Aerial crown-view tile of a tropical tree (Barro Colorado Island, Panama), acquired 20250512:
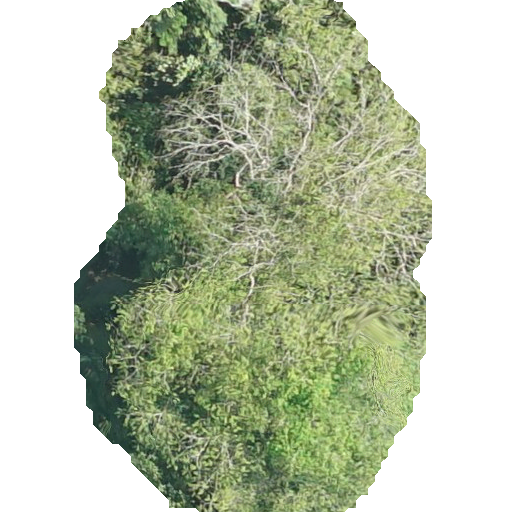
Species: Dipteryx oleifera
GBIF accepted scientific name: Dipteryx oleifera
Crown area: 228.365 m²